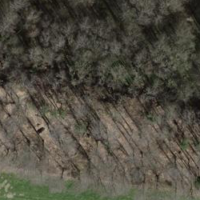
EUNIS habitat code: 41
Species observed at this site:
Lathyrus vernus